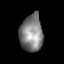
Tissue: lung
Cell type: Epithelial cells
Senescence score: 0.1993
Nuclear area (px): 835
Mean DAPI intensity: 129.251